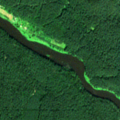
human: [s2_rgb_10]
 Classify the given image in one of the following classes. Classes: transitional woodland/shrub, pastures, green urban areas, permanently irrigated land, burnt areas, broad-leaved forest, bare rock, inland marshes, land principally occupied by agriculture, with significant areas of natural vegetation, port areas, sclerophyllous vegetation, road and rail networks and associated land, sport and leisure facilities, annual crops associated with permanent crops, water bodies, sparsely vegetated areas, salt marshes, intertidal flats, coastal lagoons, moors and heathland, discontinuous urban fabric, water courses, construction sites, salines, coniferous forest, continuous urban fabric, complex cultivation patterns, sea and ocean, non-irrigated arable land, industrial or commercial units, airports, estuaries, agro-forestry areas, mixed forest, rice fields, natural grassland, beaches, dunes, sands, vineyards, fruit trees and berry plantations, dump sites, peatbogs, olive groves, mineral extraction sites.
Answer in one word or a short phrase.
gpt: coniferous forest, mixed forest, transitional woodland/shrub, water courses